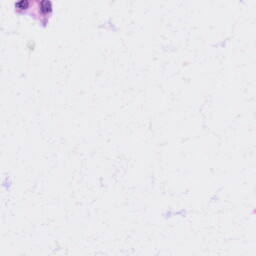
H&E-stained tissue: Liver